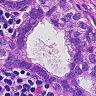
Metastatic tissue present: yes